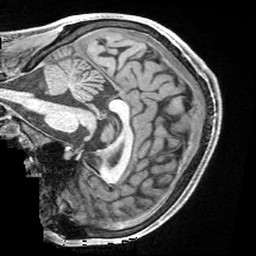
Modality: T1w
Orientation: sagittal